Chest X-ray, AP view. Patient: 57 years old, sex F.
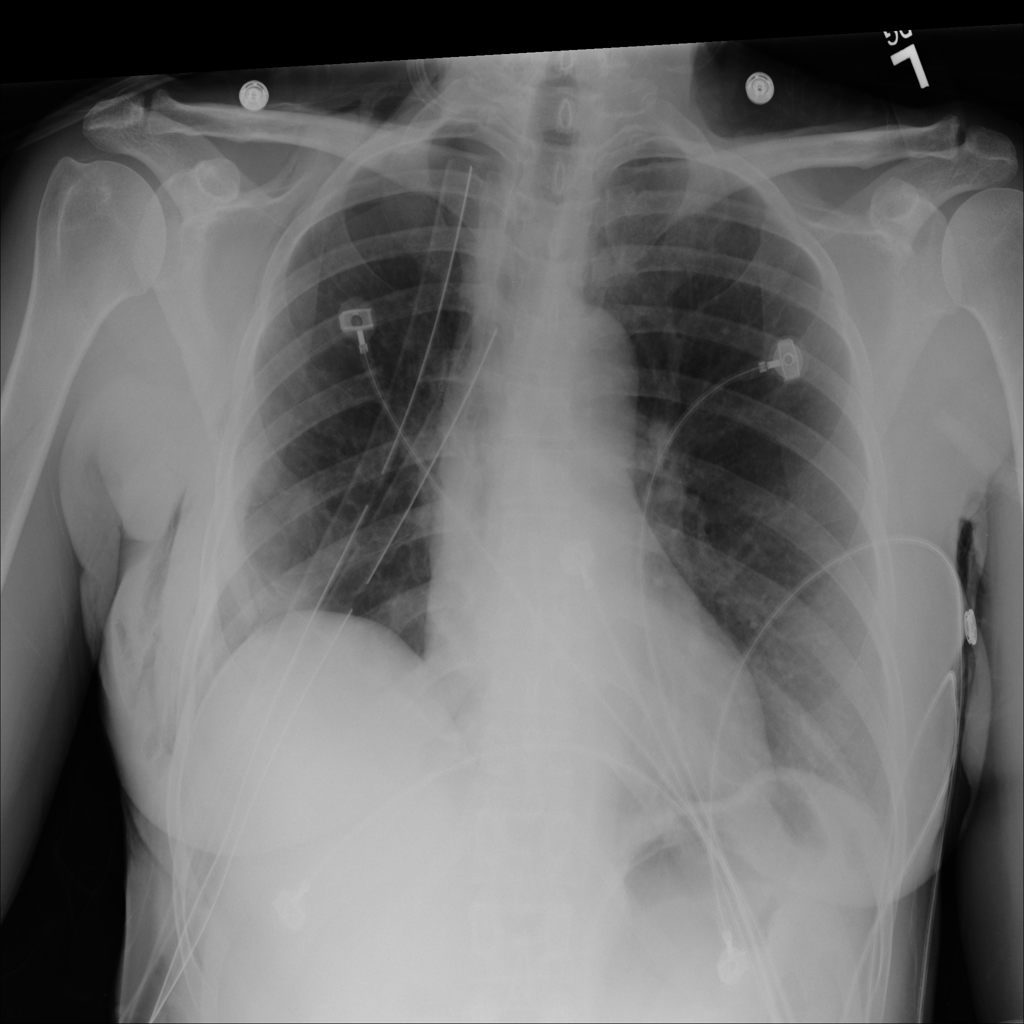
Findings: Pneumothorax